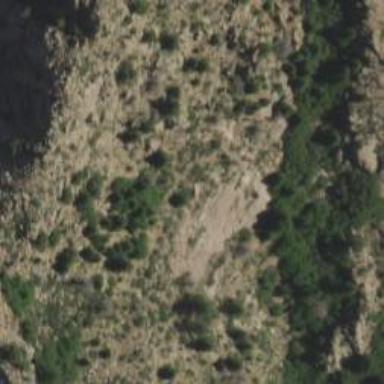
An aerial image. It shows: Cliff in nature.